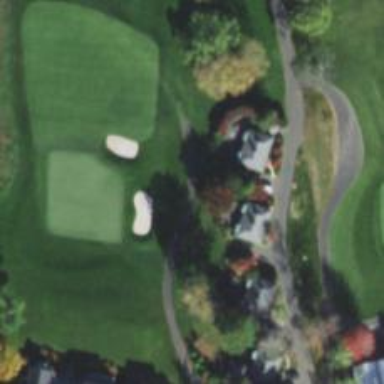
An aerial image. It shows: Pathway for golfing.